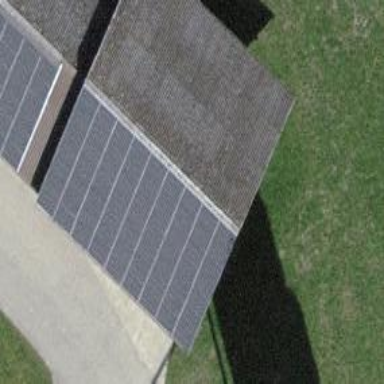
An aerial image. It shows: Solar power generator utilizing photovoltaic technology with solar photovoltaic panels.